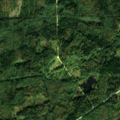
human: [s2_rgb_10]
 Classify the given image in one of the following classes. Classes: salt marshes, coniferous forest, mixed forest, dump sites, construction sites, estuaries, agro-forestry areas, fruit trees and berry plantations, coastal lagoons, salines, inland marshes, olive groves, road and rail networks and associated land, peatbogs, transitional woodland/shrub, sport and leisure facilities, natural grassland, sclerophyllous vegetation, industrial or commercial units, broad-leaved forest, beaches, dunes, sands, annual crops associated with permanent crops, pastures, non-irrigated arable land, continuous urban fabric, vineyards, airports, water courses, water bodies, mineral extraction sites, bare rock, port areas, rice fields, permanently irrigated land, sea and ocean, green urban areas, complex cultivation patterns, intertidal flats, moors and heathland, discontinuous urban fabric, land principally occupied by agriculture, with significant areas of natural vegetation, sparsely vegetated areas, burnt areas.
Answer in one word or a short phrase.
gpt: land principally occupied by agriculture, with significant areas of natural vegetation, mixed forest, transitional woodland/shrub